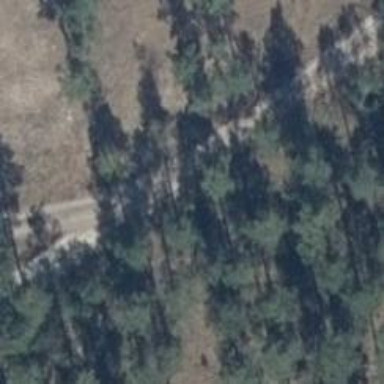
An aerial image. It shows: Sandy track road with grade5 tracktype.